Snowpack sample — Loveland Pass, Silver Plume, Colorado, USA (12/14/25, 10:50 AM MST)
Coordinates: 39.664, -105.882
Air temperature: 36 °F
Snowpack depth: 67 cm
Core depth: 10 cm
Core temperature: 50 °F
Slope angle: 6°, slope face: 326°
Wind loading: low
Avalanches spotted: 0
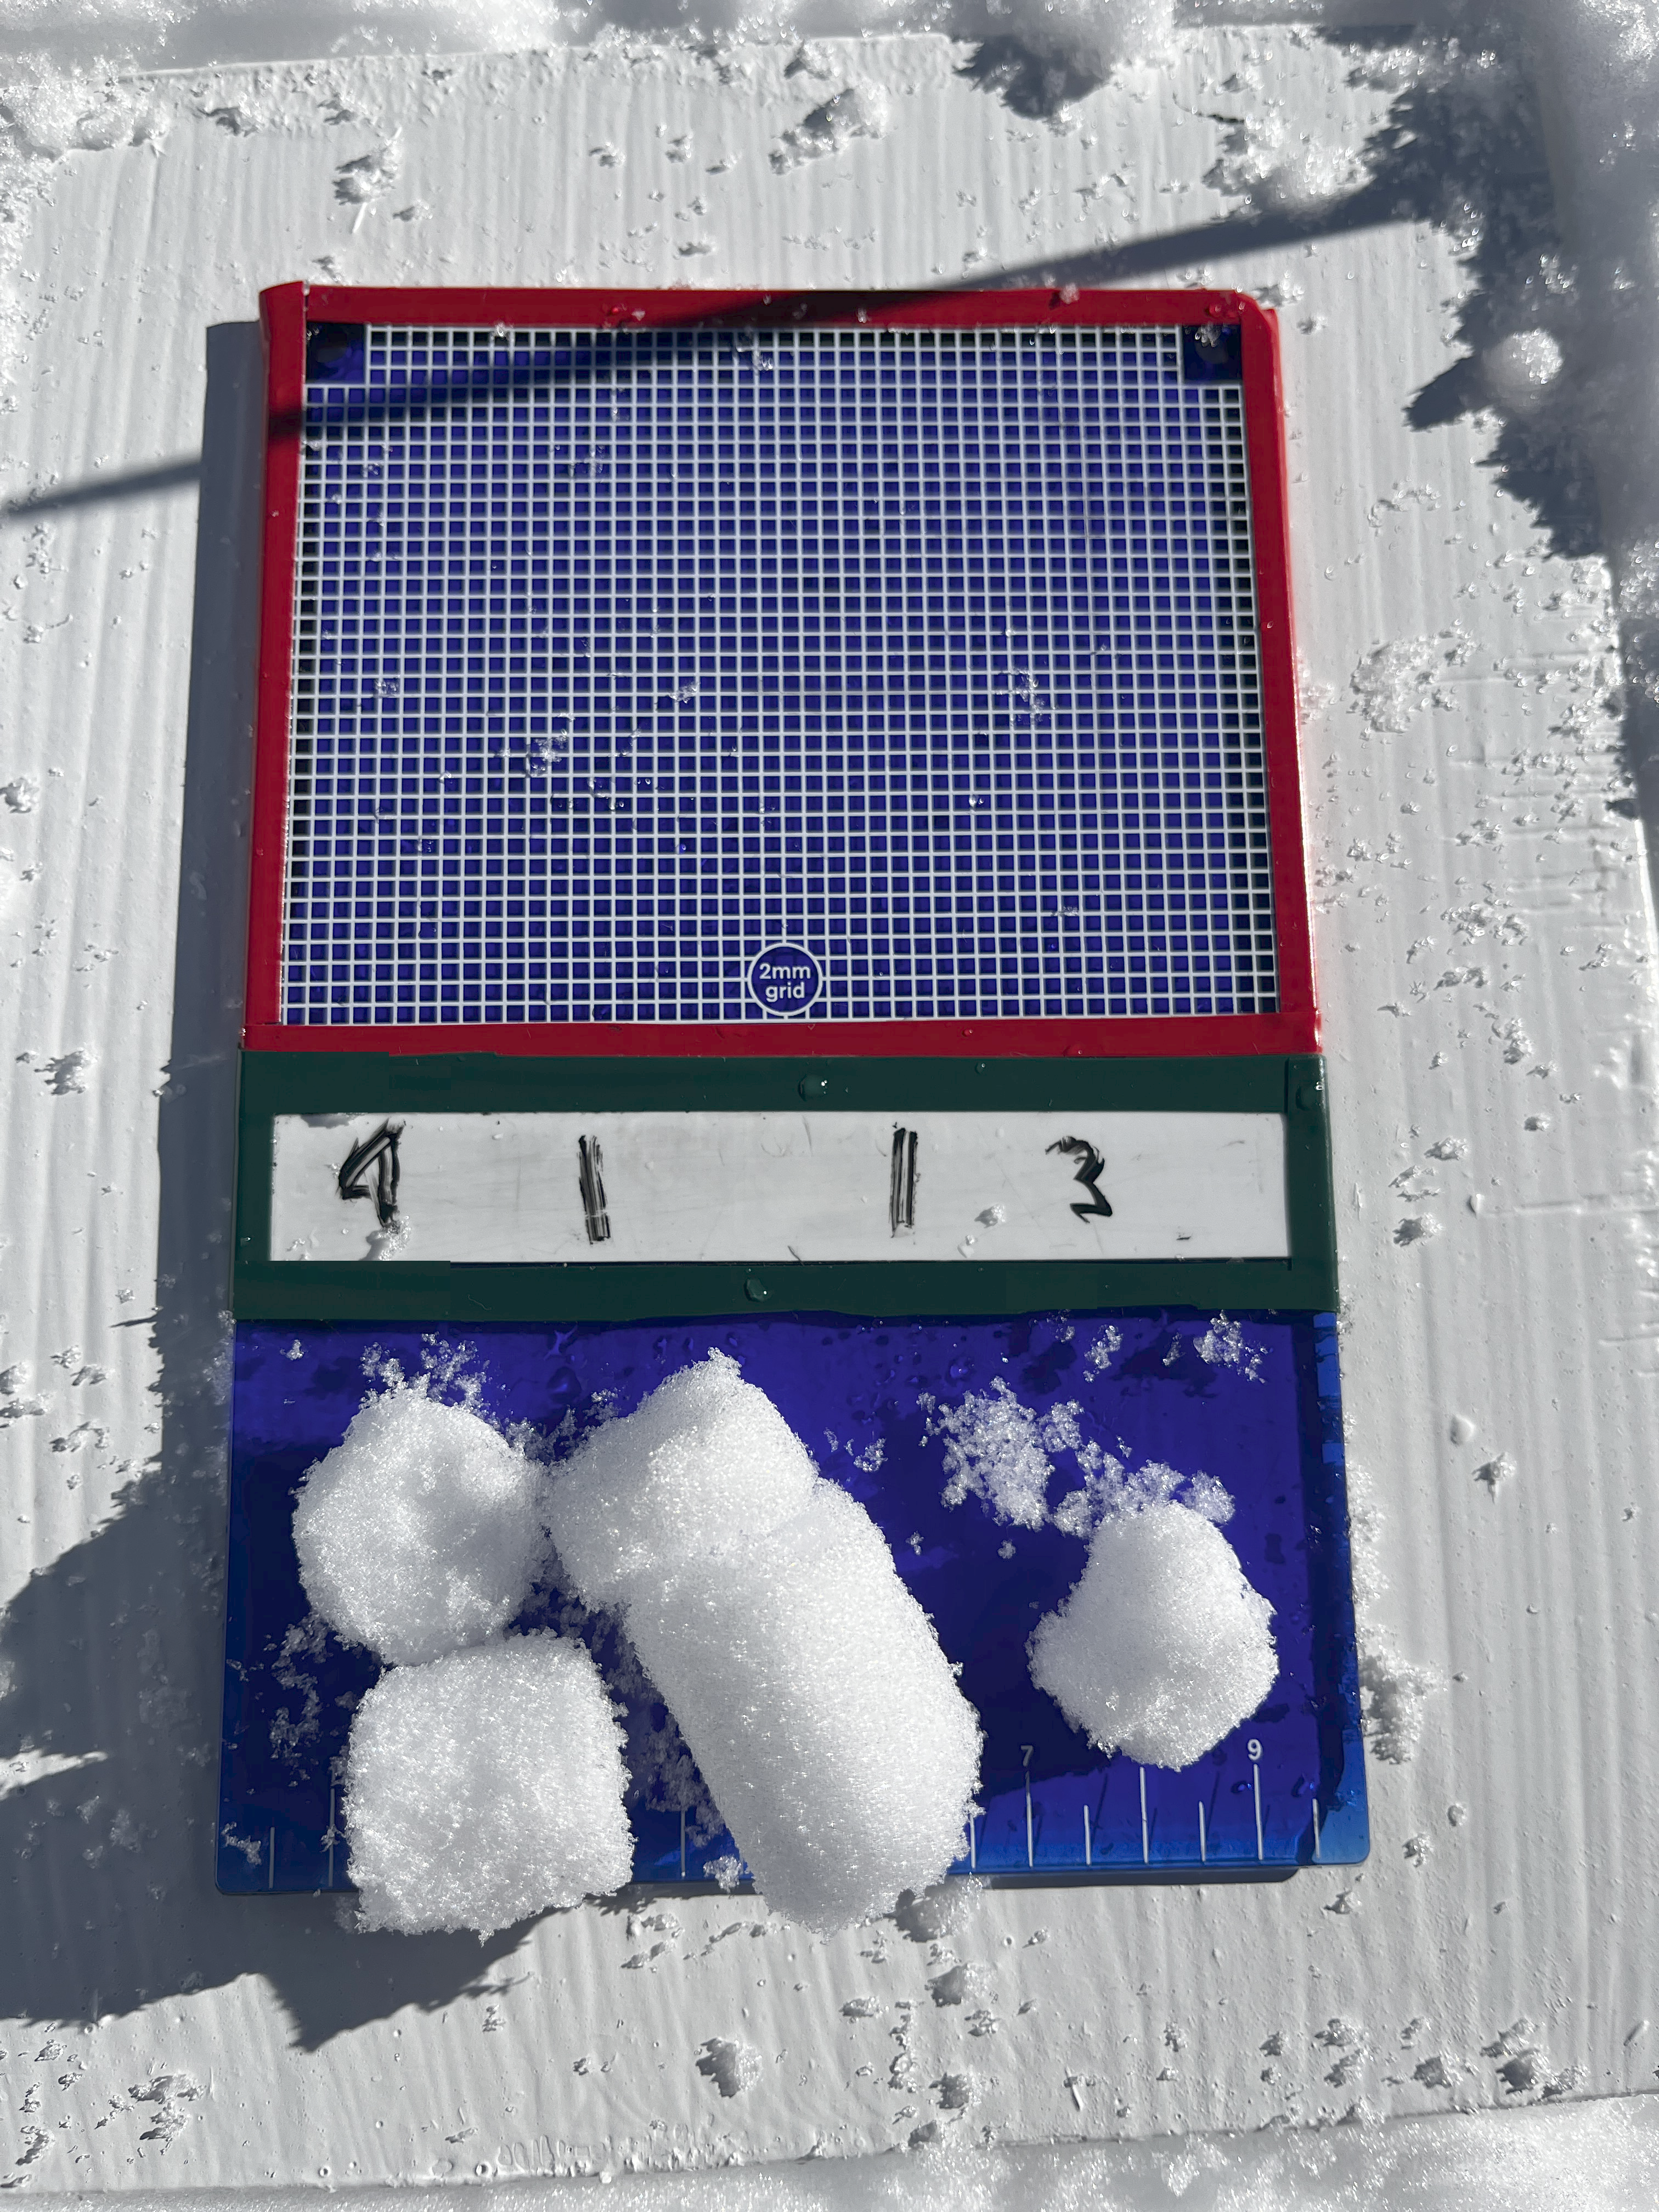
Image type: crystal_card
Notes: No avalanches spotted, very late start to the season with minimal snowpack